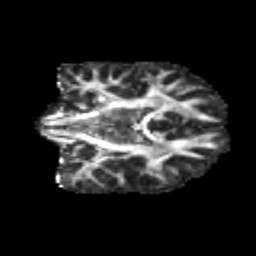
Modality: FA
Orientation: coronal
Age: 14
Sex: female
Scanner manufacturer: siemens
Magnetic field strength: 3 T
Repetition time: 3.8 s
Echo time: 0.07 s